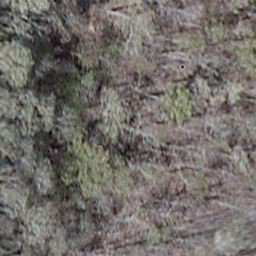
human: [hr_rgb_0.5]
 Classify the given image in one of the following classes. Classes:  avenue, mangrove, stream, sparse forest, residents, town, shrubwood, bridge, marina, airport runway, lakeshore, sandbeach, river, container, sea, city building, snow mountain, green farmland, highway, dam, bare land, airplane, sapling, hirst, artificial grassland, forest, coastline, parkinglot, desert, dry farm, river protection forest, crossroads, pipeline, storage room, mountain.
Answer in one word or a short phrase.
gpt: shrubwood